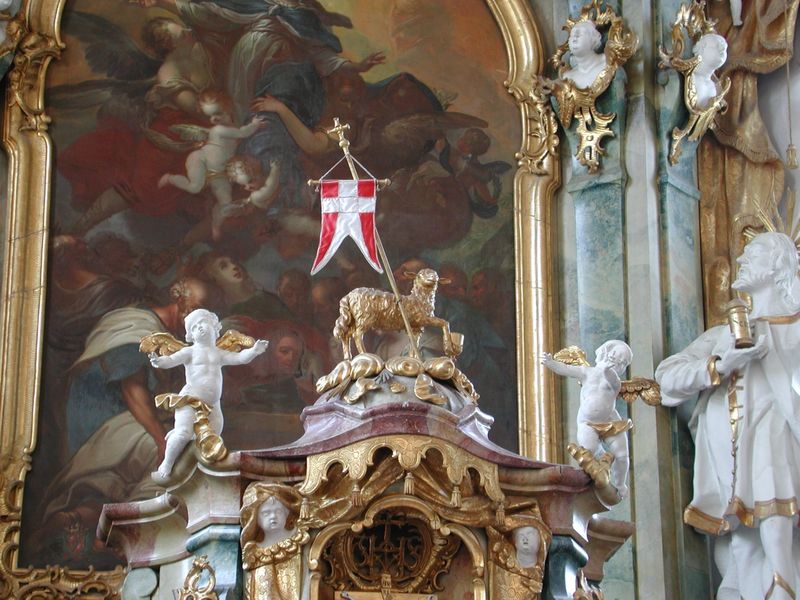
Titel: Hochaltar
Künstler: Stephan d.J. Luidl
Standort: Gutenzell, St. Kosmas und Damian (EU - D - BW)
Schlagwörter: flügel, gemälde, gott, himmel, mann, weiß, marmor, säule, rot, schal, ornament, bart, jacke, barock, johannes, rahmen, stein, bild, innenraum, kirche, figur, gewand, gold, interieur, rokoko, fliegen, engel, putte, skulptur, statue, fahne, wandgemälde, stuck, foto, lamm, dose, kreuz, altar, schnörkel, statuen, jesus, baldachin, bommel, heilige, prunk, putten, maria, madonna, osterlamm, putti, christentum, altarbild, göttlich, himmelfahrt, rocaille, büchse, lamm gottes, ihs, mesnchen, reinessance, tutti, wieskriche, nlamm